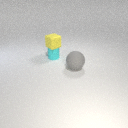
large gray rubber sphere to the right of small cyan rubber cylinder